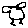
Label: bird